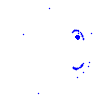
Particle: pion